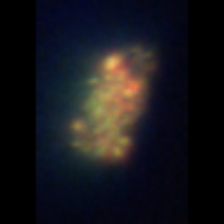
Taxon: Unknown_detritus
Group: Unknown